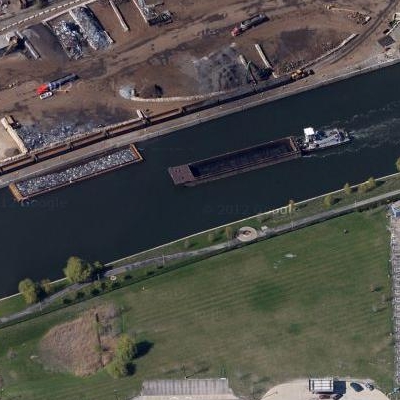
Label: RiverLake